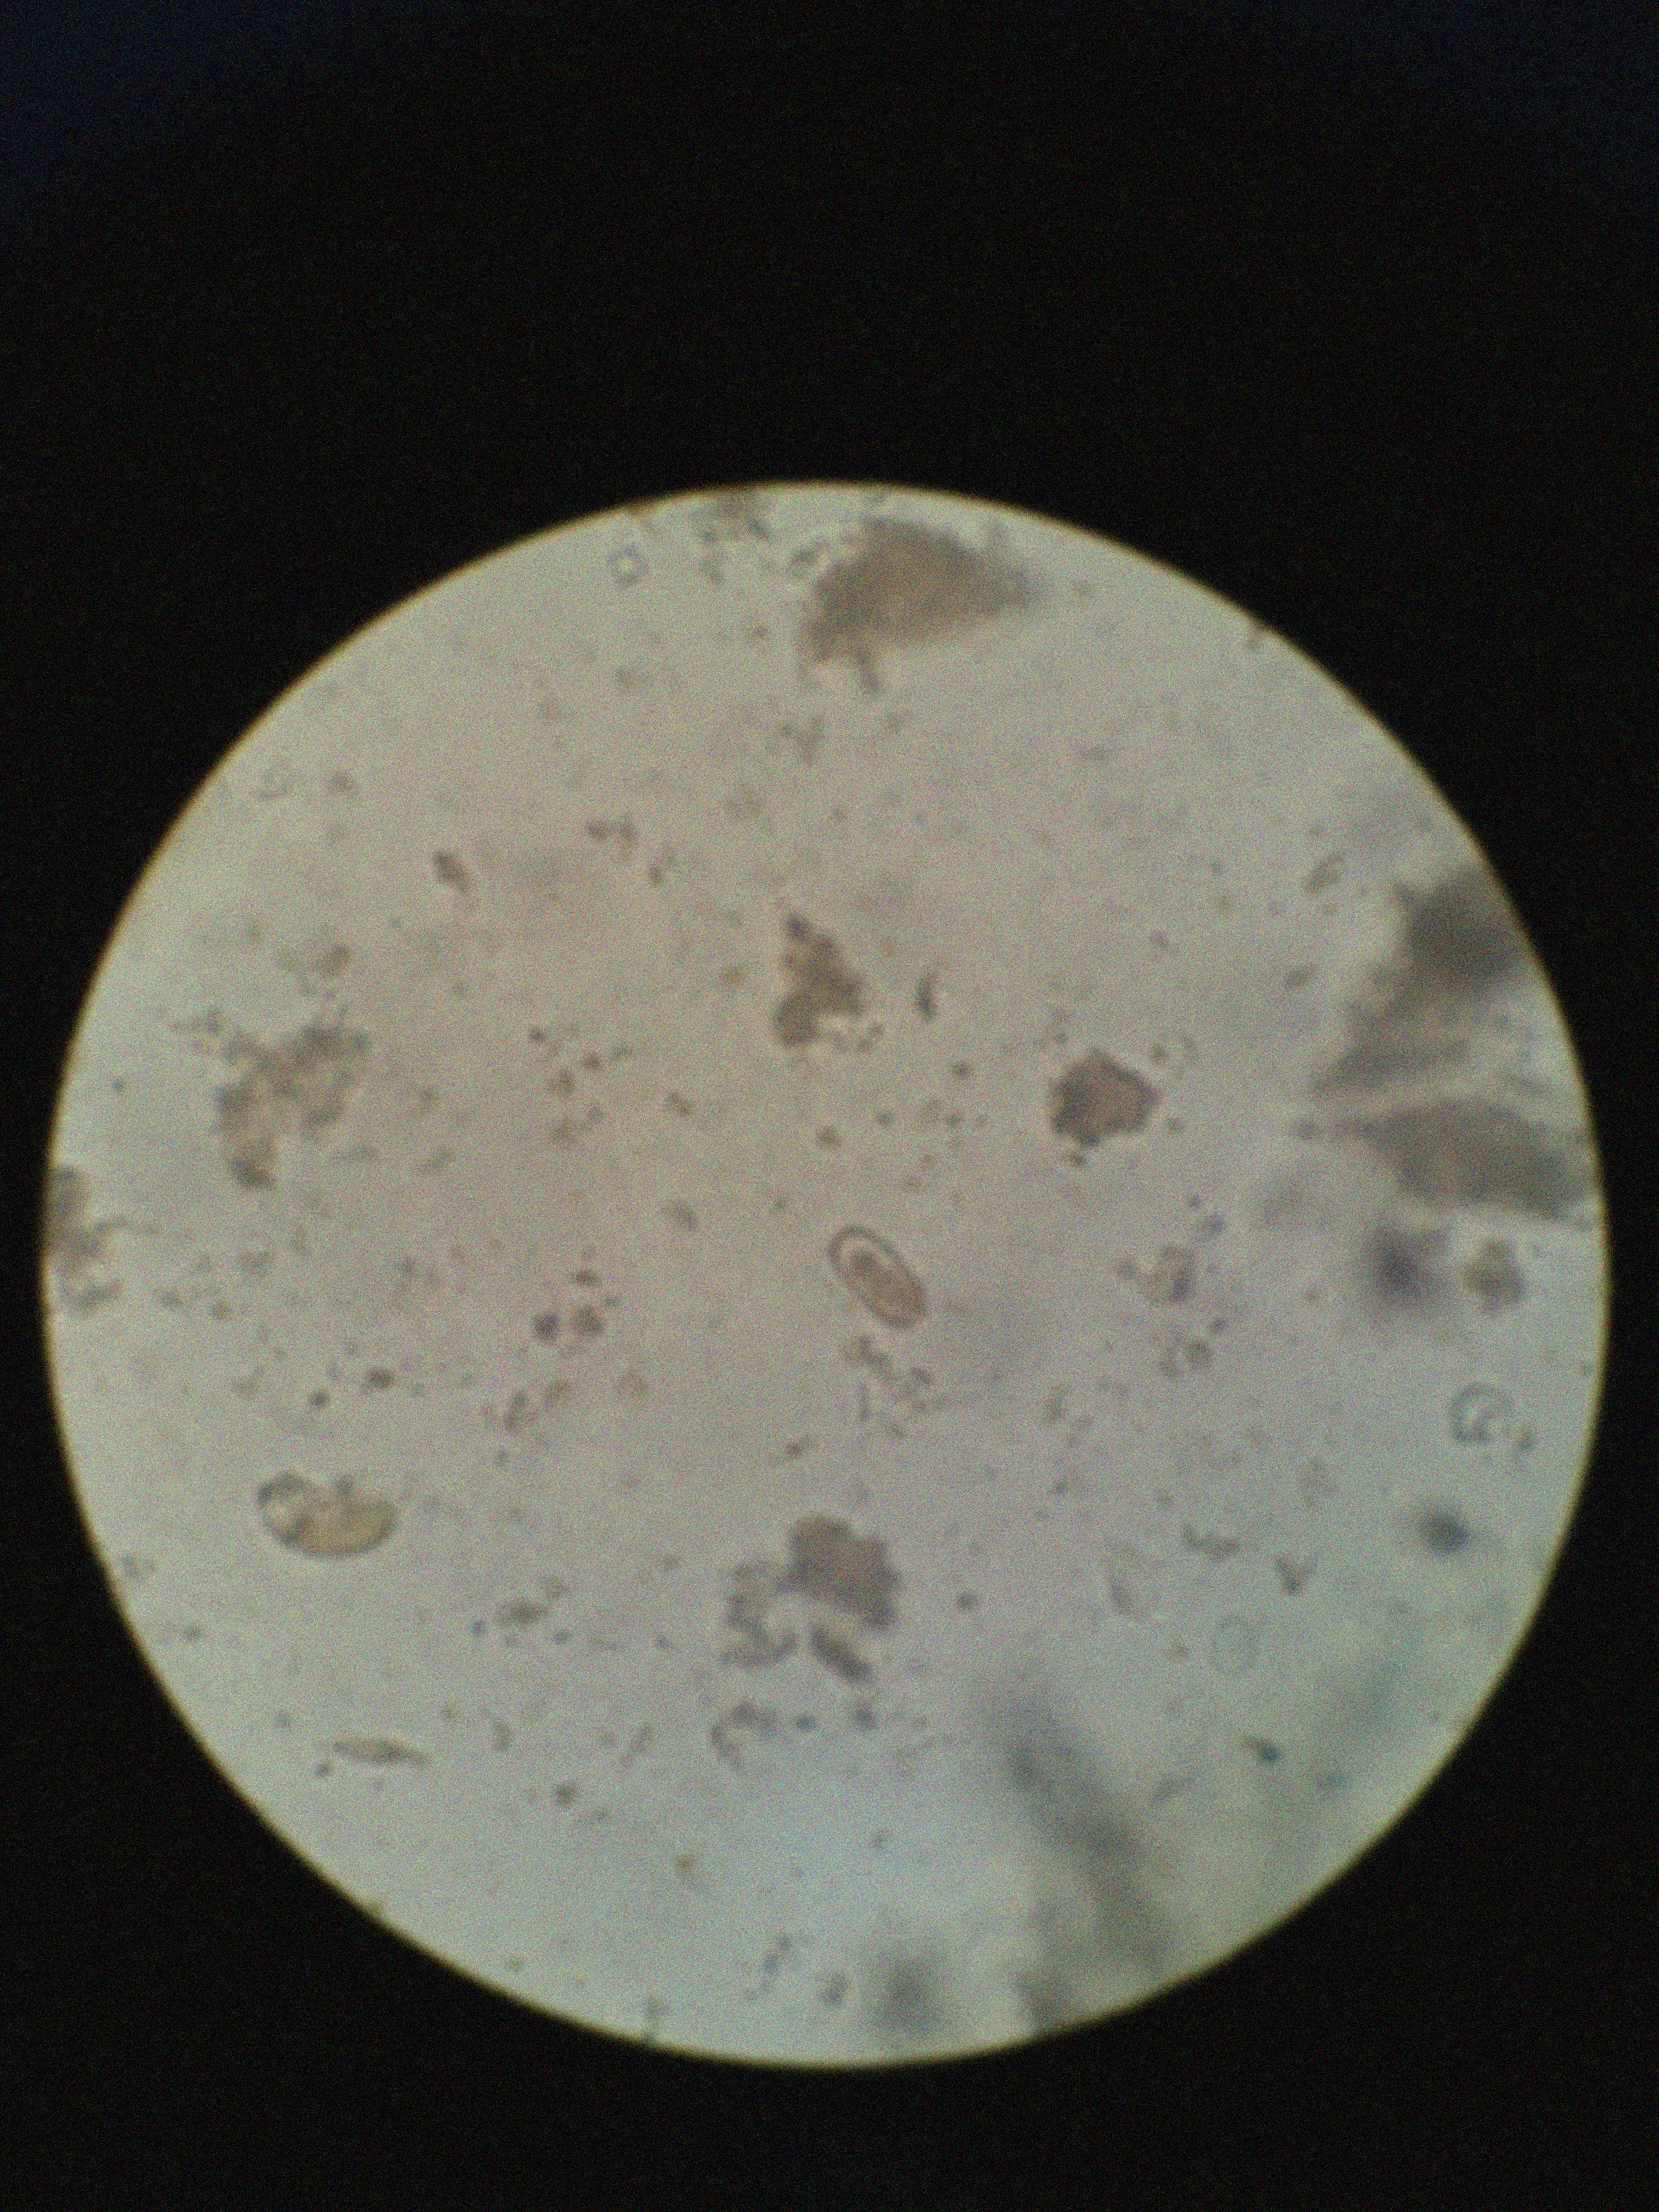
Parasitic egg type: Capillaria philippinensis